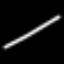
Label: line